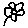
Label: flower